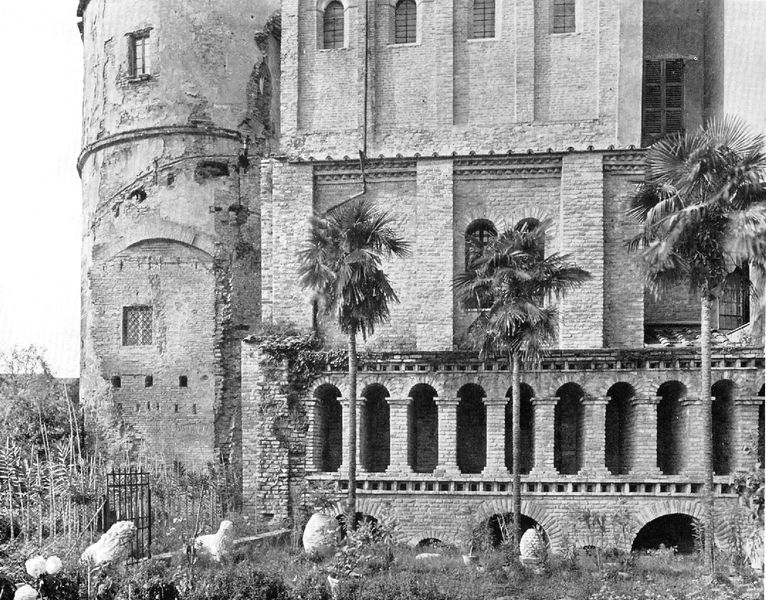
Titel: Ravenna, Erzbischöfliche Kapelle (Capella Arcivescovile), Römischer Turm
Standort: Ravenna, Erzbischöflicher Palast (EU - I - Emilia-Romagna)
Schlagwörter: felsen, weiß, fenster, grau, pfeiler, schwarz, säulen, haus, steine, gräser, gitter, pflanzen, turm, garten, ziegel, backstein, palme, tor, foto, bögen, ruine, schaf, burg, orient, festung, arkaden, statuen, palmen, bau, ananas, verwittert, verwitterung, geb#ude